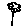
Label: flower